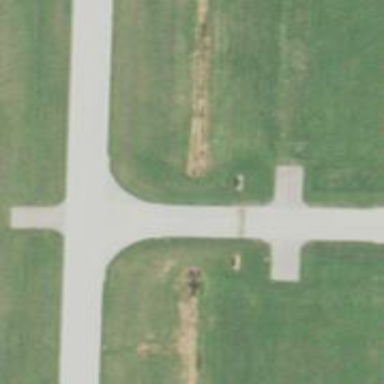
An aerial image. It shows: Image of taxiway at airport.